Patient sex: M
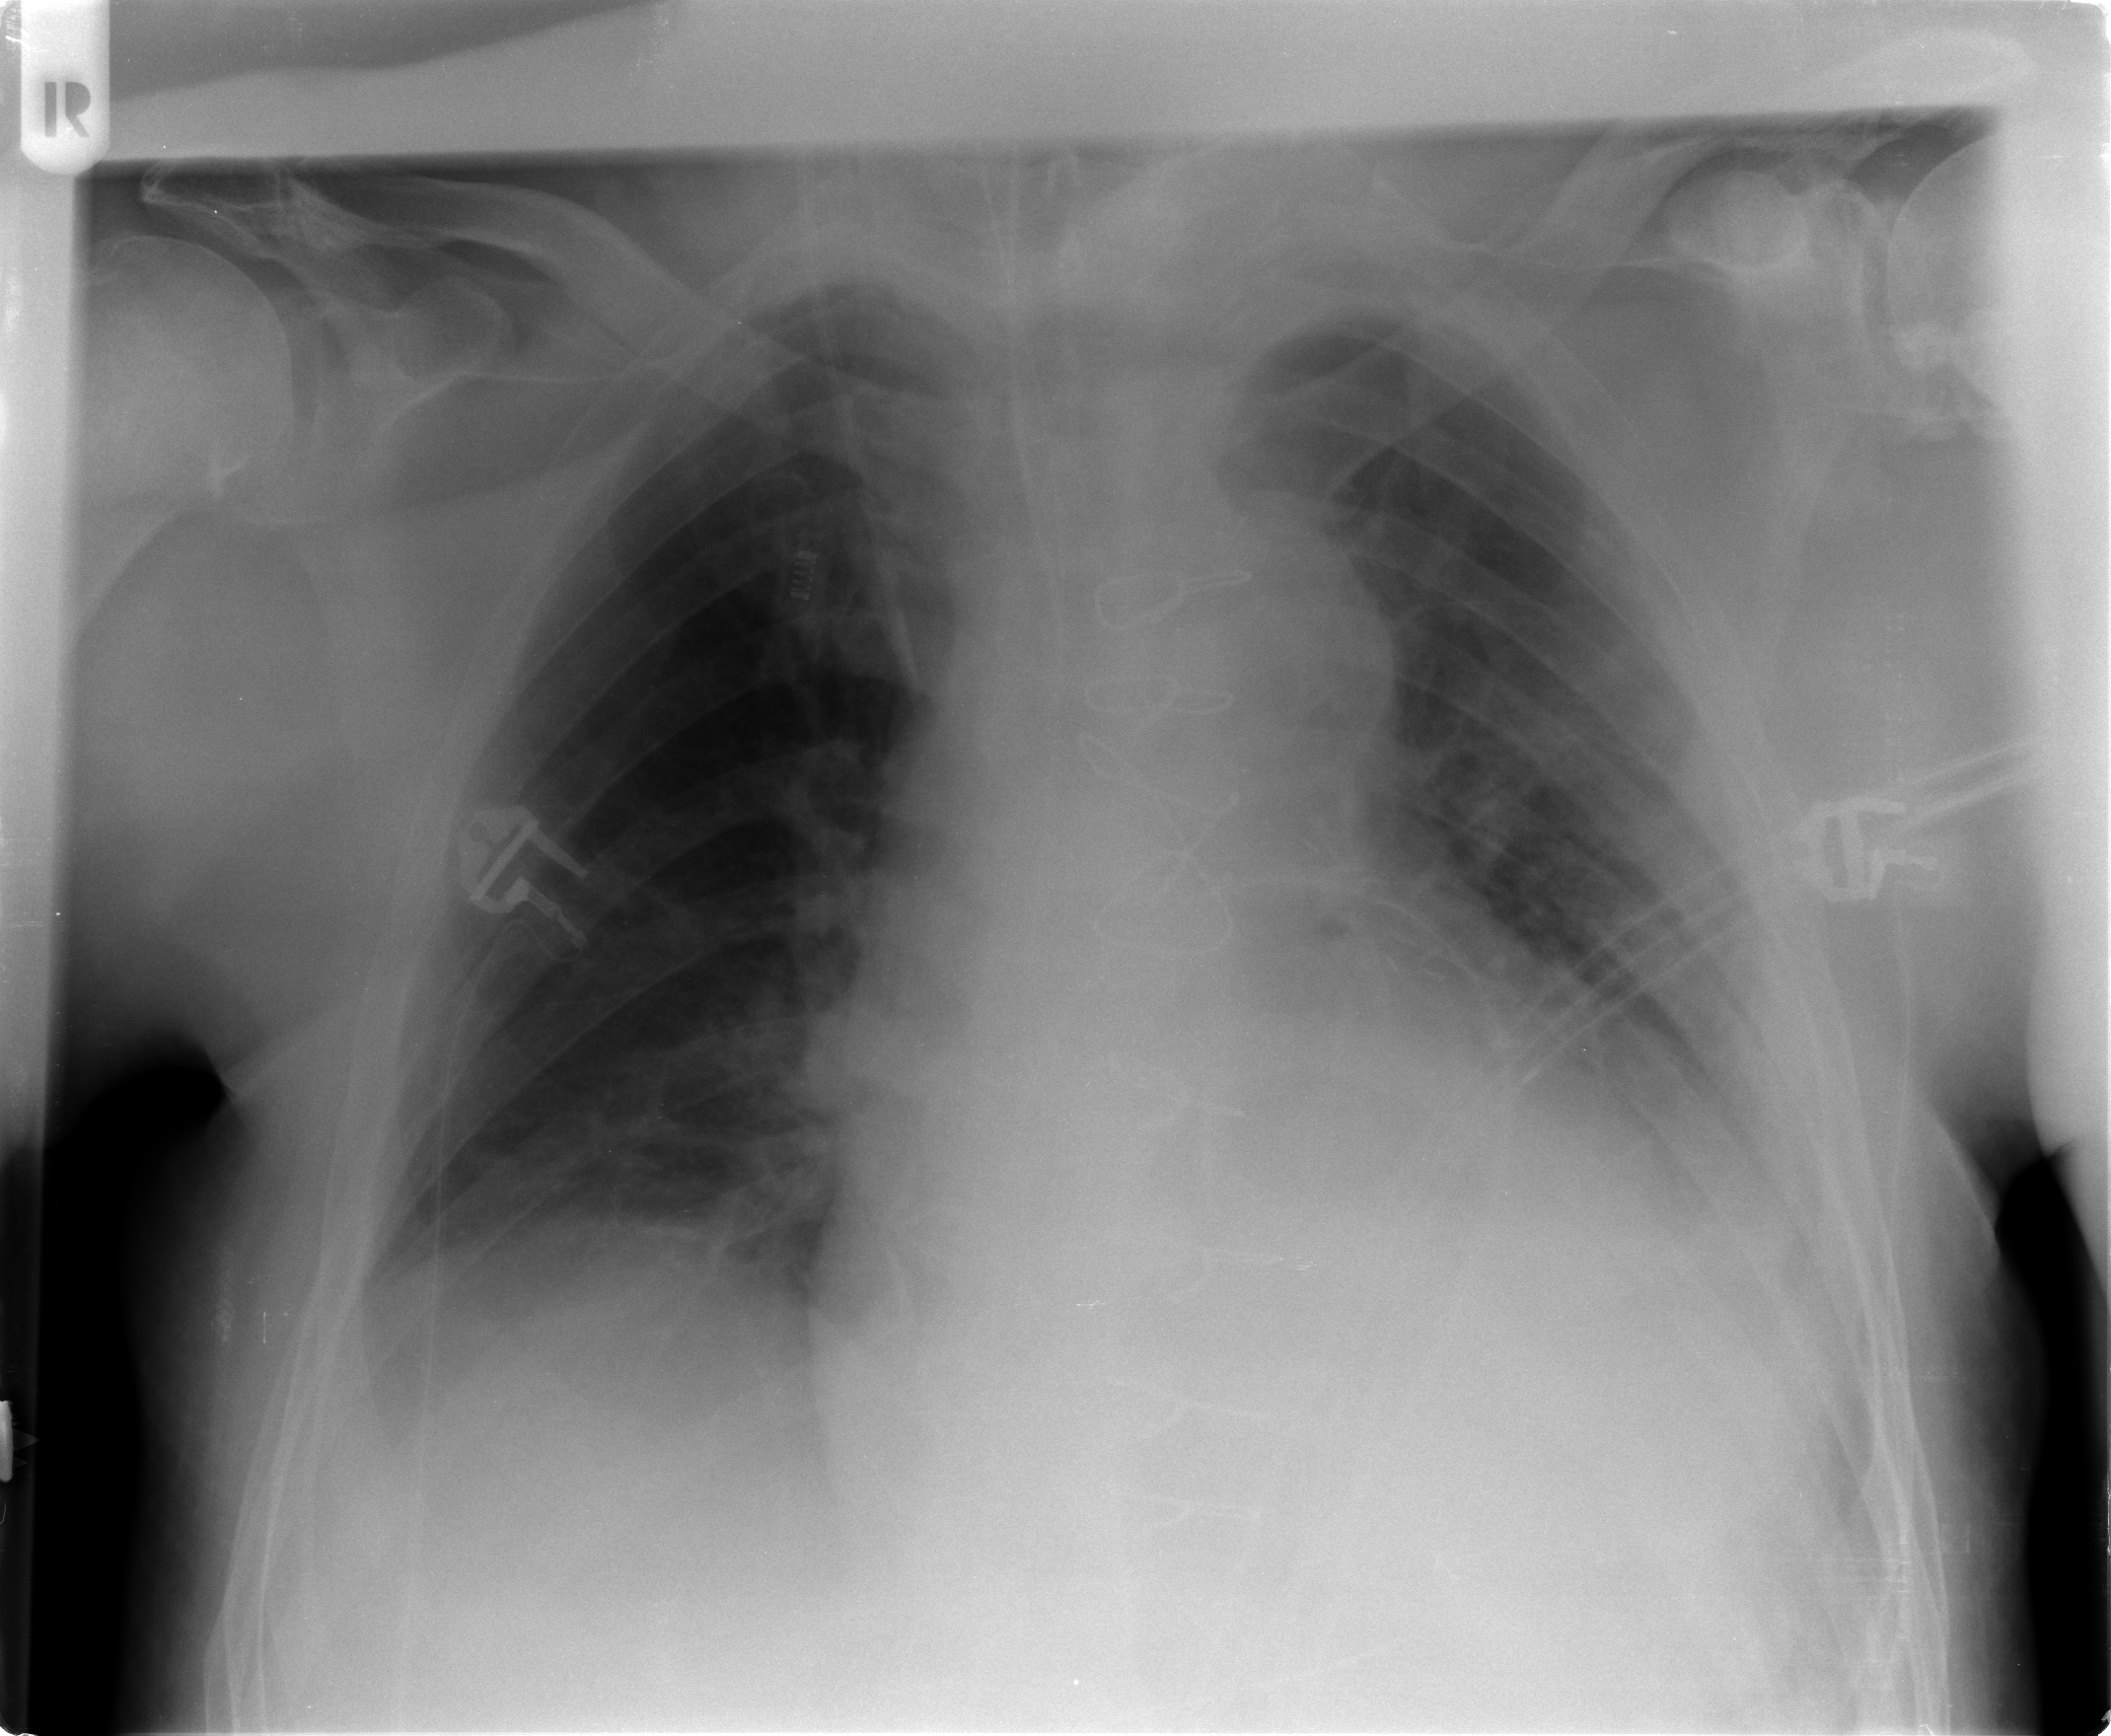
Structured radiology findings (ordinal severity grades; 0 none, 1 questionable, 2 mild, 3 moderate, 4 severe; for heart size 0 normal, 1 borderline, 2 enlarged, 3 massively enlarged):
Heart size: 2
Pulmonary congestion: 0
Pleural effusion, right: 0
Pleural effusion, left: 2
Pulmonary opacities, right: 1
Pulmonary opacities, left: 2
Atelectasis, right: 2
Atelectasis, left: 2